Interaction volume radius: 10 \u00c5
Interaction volume height: 10 \u00c5
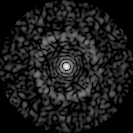
Disorder parameter: 0.8202